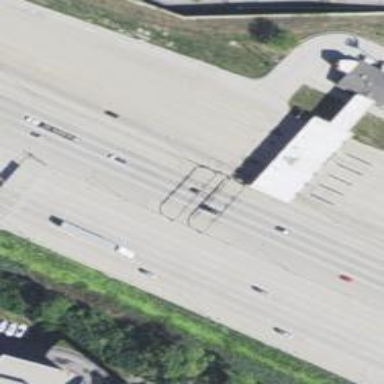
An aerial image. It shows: Toll gantry on the road.